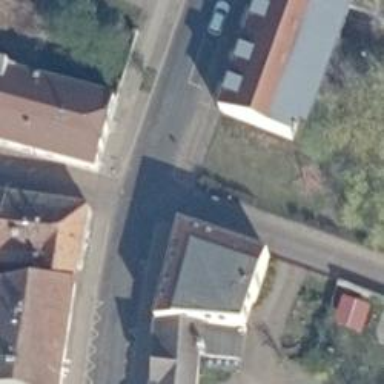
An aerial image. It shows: Living street.